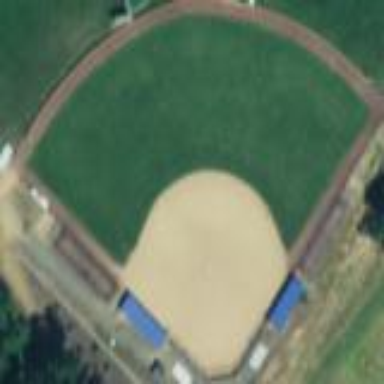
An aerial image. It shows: Softball pitch for baseball enthusiasts.